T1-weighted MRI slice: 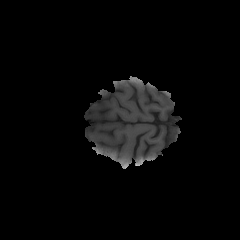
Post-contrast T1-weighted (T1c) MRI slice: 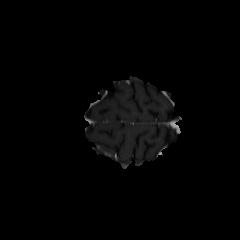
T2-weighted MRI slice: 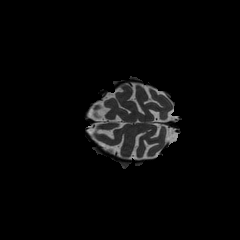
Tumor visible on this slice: no